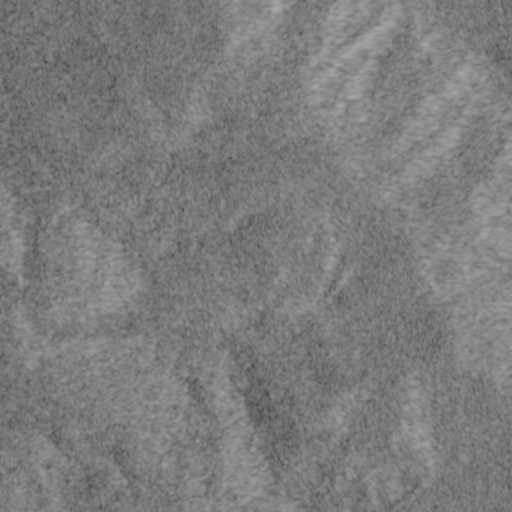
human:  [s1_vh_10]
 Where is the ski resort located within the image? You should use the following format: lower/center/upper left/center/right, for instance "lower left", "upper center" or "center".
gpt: The ski resort is located in the right of the image.
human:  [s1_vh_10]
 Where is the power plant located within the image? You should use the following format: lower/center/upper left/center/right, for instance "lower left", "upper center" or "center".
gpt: There is no power plant in the image.

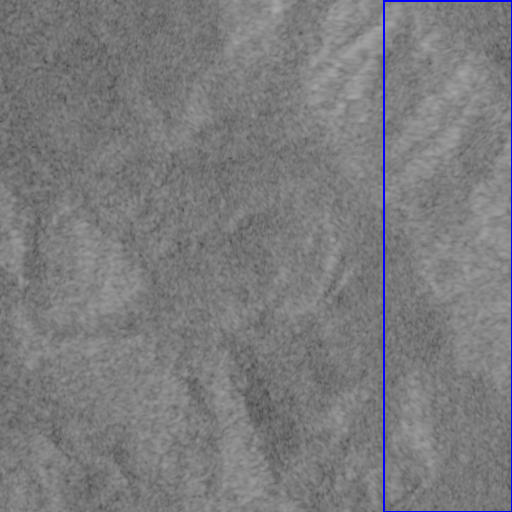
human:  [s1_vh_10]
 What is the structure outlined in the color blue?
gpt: The structure outlined in blue is a ski resort.
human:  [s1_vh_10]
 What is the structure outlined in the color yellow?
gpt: There is no yellow outline.